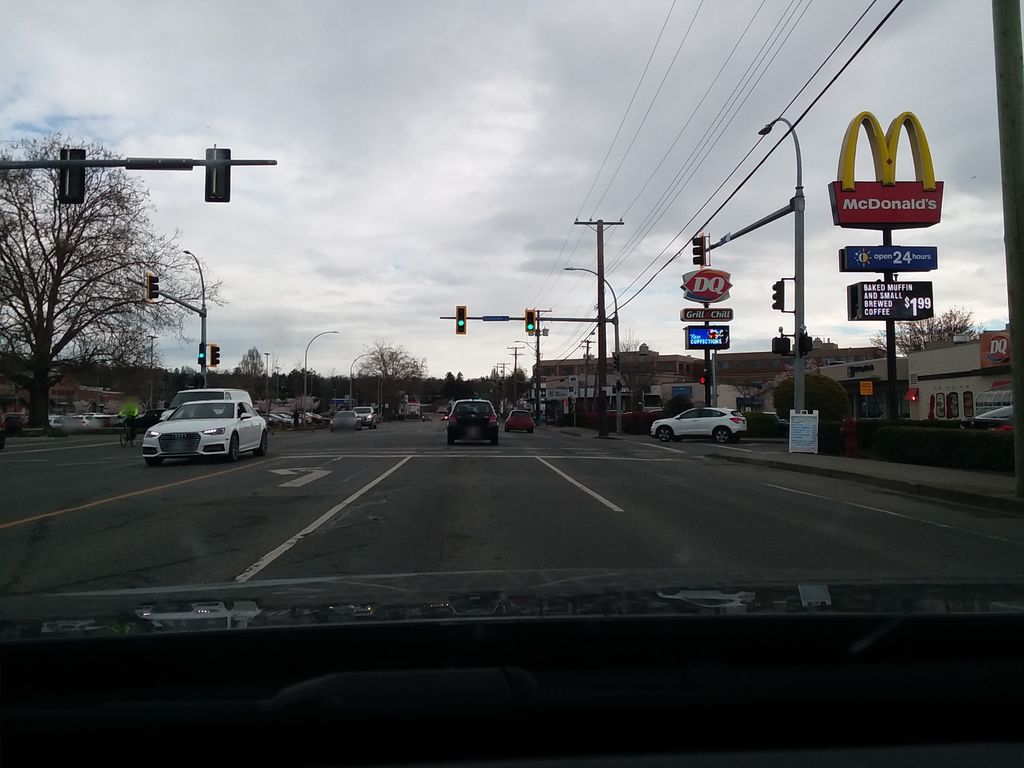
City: victoria